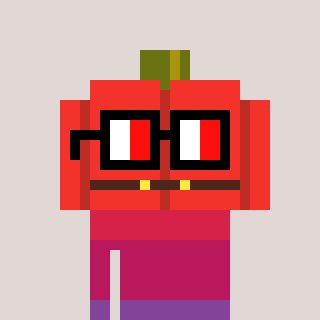
a pixel art character with square glasses with black frames and red eyes, a pumpkin-shaped head and a teal-colored body on a warm background